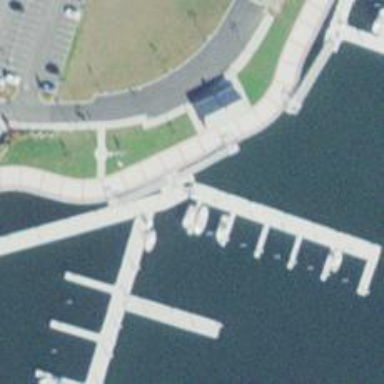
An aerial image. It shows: Man-made pier.